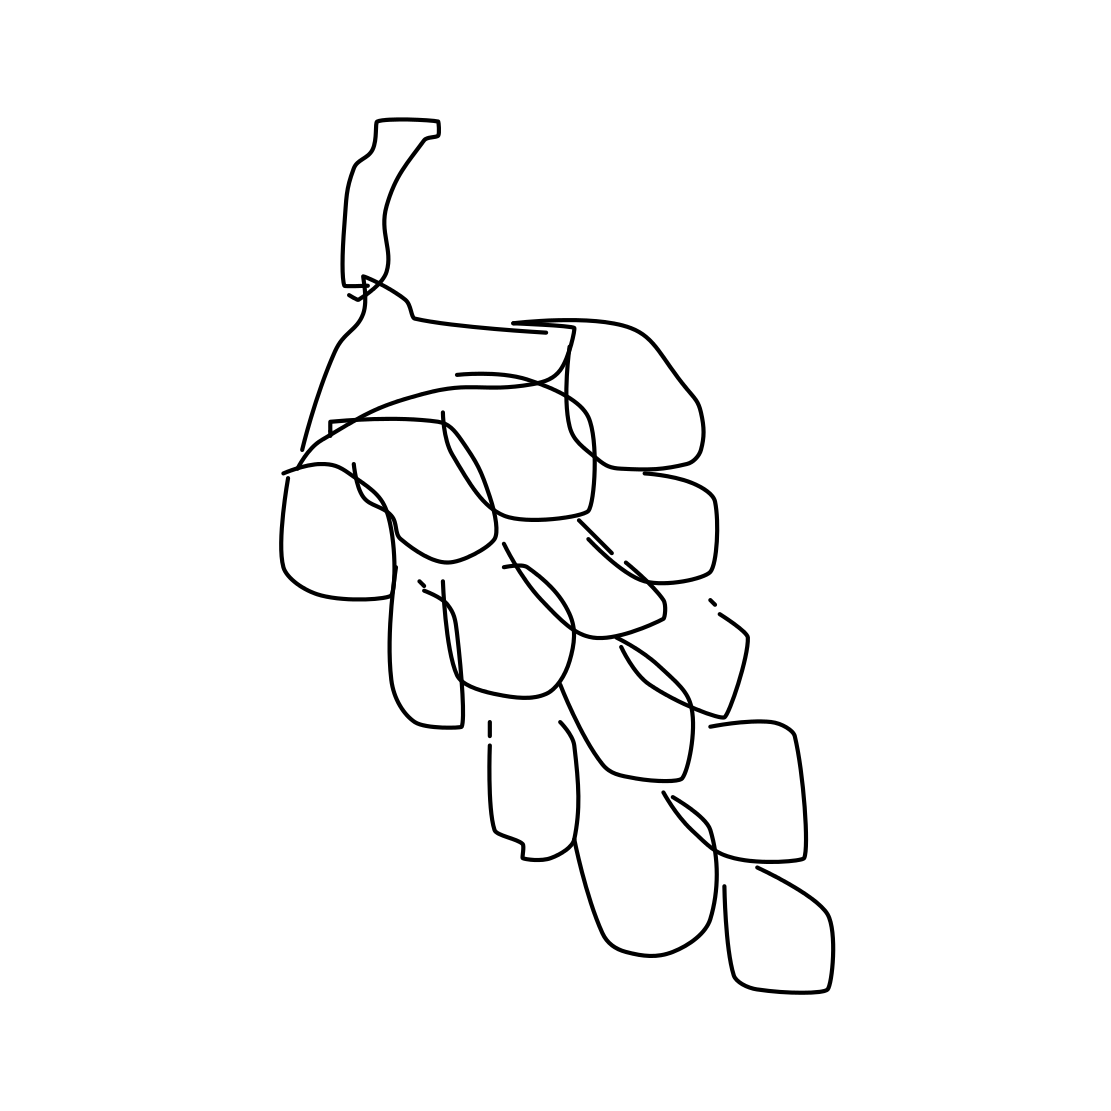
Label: grapes